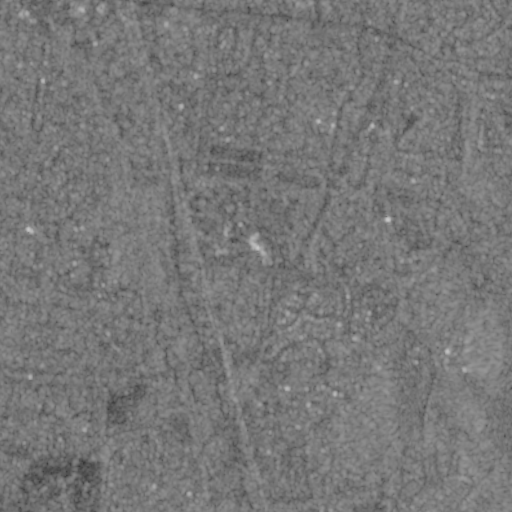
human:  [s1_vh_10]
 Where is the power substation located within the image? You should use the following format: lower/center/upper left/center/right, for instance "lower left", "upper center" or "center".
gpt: The power substation is located in the lower center of the image.
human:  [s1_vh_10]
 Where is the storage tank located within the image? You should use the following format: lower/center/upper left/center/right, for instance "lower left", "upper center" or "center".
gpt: The storage tank is located in the lower right of the image.
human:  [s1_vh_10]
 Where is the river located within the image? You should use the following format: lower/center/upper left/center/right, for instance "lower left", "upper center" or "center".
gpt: The river is located in the lower of the image.
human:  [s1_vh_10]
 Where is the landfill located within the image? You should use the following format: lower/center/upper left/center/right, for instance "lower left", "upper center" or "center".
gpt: There is no landfill in the image.

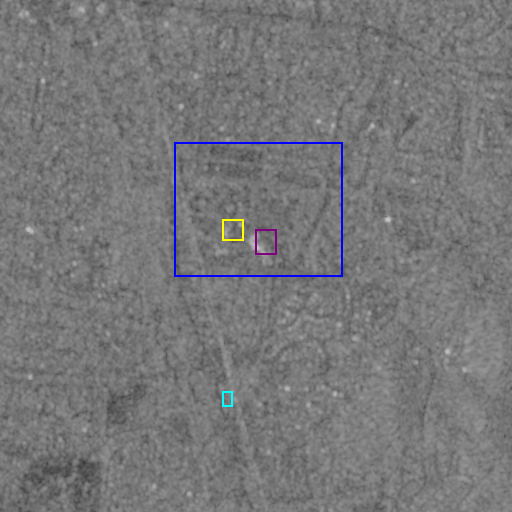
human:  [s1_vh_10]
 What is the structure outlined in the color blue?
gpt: The structure outlined in blue is a park.
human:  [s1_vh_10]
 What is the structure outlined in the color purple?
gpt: The structure outlined in purple is a parking lot.
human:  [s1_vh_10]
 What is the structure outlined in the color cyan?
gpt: The structure outlined in cyan is a power substation.
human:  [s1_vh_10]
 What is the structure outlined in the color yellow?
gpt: The structure outlined in yellow is a building.
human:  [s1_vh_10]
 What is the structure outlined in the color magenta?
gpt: There is no magenta outline.